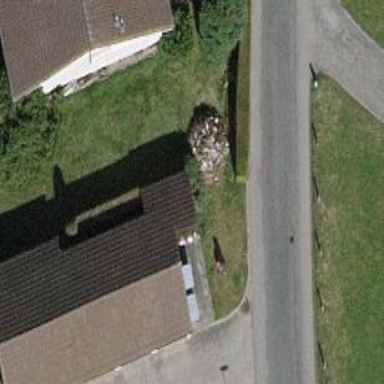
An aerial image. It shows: Group of garages.